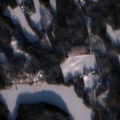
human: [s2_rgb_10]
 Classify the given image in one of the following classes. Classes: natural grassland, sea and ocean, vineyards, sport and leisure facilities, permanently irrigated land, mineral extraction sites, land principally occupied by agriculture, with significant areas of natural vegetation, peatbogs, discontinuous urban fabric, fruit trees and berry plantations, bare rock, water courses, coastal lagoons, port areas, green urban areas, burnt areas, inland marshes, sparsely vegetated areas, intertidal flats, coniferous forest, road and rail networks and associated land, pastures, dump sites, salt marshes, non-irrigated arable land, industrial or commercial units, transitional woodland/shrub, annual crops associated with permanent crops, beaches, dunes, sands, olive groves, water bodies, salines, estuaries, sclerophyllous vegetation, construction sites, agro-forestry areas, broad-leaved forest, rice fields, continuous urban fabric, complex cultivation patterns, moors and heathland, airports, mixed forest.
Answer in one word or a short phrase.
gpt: land principally occupied by agriculture, with significant areas of natural vegetation, coniferous forest, mixed forest, water bodies